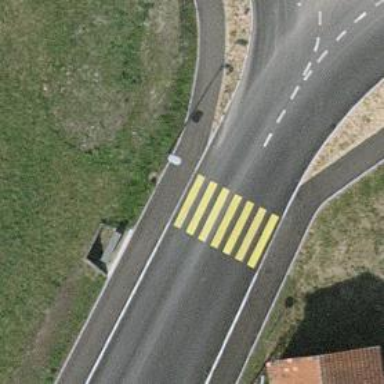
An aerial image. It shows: Marked crossing on the road with clear markings.